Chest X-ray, AP view. Patient: 34 years old, sex M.
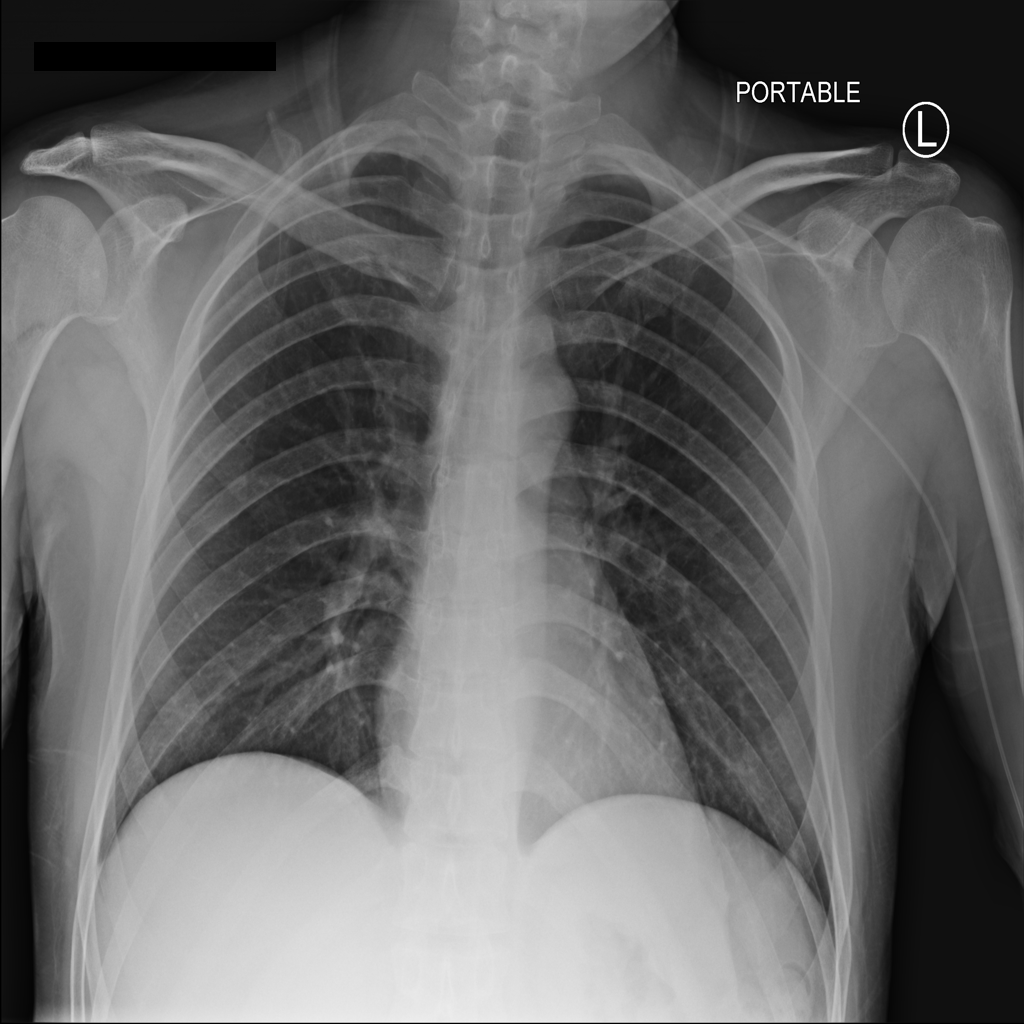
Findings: No Finding